Field crop: maize
Growth stage: 2
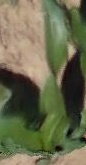
Species: maize